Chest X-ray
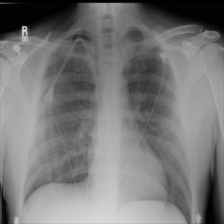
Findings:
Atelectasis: negative
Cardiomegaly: negative
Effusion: positive
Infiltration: positive
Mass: negative
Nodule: negative
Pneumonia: negative
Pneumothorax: negative
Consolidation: negative
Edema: negative
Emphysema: negative
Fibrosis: negative
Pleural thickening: negative
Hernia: negative